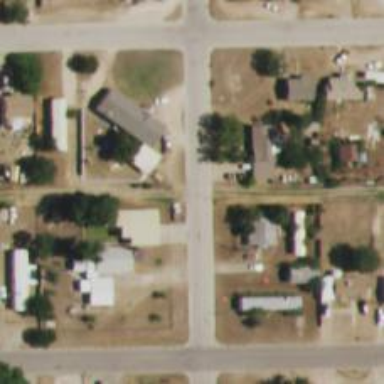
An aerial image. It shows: Alley classified as service road.